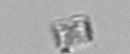
Label: Bacillariophyceae_morphotype1